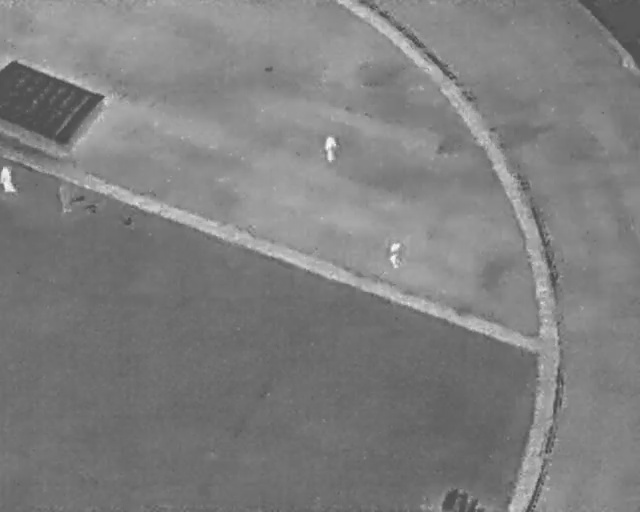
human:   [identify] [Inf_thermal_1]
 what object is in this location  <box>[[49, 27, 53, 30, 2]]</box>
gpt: <ref>1 large person at the top</ref>

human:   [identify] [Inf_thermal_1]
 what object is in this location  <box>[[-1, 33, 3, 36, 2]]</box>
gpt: <ref>1 large person at the left</ref>